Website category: sports
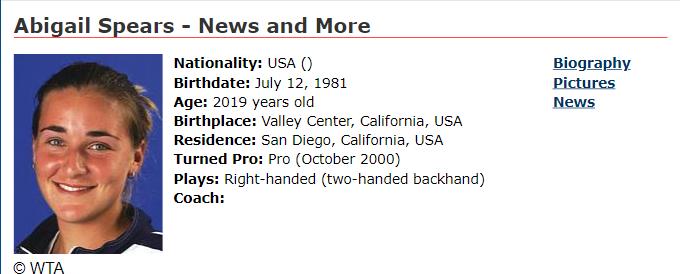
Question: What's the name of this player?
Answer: Abigail Spears

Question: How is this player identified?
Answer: Abigail Spears

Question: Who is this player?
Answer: Abigail Spears

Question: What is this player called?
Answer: Abigail Spears

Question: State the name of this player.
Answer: Abigail Spears

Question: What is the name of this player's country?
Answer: USA

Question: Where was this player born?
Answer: USA

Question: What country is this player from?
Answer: USA

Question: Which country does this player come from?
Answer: USA

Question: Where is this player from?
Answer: USA

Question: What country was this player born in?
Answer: USA

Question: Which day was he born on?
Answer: July 12, 1981

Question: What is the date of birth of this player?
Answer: July 12, 1981

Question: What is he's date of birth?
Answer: July 12, 1981

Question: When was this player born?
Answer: July 12, 1981

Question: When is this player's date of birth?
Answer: July 12, 1981

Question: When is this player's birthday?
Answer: July 12, 1981

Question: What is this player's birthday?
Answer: July 12, 1981

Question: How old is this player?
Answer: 2019 years old

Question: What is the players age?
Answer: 2019 years old

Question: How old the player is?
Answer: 2019 years old

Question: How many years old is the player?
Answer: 2019 years old

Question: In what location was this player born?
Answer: Valley Center, California, USA

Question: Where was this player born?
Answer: Valley Center, California, USA

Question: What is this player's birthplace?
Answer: Valley Center, California, USA

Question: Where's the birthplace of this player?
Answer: Valley Center, California, USA

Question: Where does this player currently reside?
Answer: San Diego, California, USA

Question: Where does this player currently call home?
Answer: San Diego, California, USA

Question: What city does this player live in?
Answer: San Diego, California, USA

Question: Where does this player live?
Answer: San Diego, California, USA

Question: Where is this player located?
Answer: San Diego, California, USA

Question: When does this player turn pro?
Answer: Pro (October 2000)

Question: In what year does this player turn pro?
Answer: Pro (October 2000)

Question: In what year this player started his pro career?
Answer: Pro (October 2000)

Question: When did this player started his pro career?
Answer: Pro (October 2000)

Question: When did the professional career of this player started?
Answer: Pro (October 2000)

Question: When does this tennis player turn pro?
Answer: Pro (October 2000)

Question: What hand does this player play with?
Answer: Right-handed (two-handed backhand)

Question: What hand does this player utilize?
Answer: Right-handed (two-handed backhand)

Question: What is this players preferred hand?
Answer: Right-handed (two-handed backhand)

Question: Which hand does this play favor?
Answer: Right-handed (two-handed backhand)

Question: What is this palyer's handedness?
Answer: Right-handed (two-handed backhand)